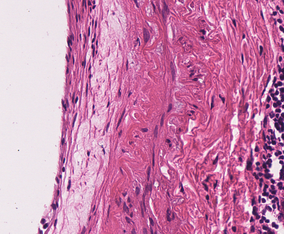
Tumor epithelial tissue: no
Tumor-associated stroma tissue: yes
Normal tissue: no